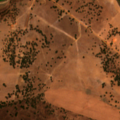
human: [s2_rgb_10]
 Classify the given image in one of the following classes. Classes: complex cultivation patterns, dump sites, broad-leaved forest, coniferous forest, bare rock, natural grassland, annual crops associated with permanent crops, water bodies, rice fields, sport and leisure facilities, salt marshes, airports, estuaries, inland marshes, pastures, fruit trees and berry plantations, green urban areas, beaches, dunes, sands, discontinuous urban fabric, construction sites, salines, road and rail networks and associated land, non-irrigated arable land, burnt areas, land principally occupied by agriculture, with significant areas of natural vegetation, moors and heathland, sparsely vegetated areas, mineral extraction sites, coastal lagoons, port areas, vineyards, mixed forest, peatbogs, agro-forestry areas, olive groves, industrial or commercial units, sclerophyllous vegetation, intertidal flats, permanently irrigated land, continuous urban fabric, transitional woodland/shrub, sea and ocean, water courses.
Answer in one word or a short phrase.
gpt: non-irrigated arable land, pastures, agro-forestry areas, water bodies